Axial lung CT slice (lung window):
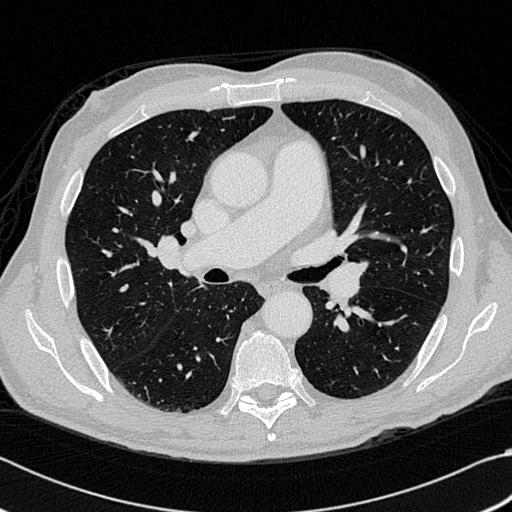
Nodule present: no